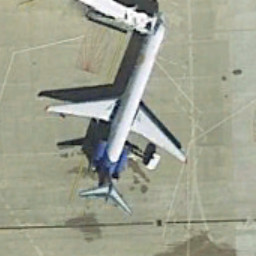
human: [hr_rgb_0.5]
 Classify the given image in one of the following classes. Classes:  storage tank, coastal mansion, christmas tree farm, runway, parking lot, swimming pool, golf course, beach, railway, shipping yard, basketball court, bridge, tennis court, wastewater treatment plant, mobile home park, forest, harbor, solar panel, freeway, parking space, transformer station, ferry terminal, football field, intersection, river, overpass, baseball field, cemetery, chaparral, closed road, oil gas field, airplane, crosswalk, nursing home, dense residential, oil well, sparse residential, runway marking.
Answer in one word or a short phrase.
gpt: airplane